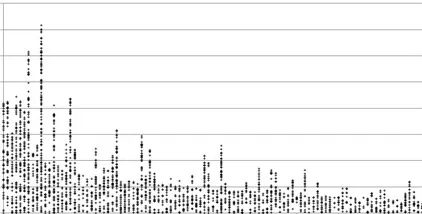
Distribution. Of microsatellites on scaffold_0 to scaffold_100. The total length of the 101 scaffolds (0 to 100) is 31,436,433 bp, accounting for 85.15% of the total genome size and containing 80.10% of the microsatellites. Scaffold_9 is the longest (1,454,817 bp) and has the most microsatellites (152). In b, each cross mark represents a microsatellite at the corresponding position on that scaffold.
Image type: pathology (fish)